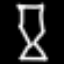
Label: hourglass